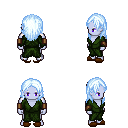
a pixel art fantasy rpg character, male body template, dark elf, purple skin, green robe, white pants, white cyan long hairstyle, leather bracers, brown slippers, four views (front, back, left, right), 2x2 character sprite sheet, small pixel art, hard edges, no anti-aliasing